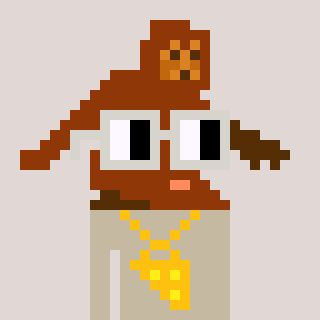
a pixel art character with square light gray glasses, a bigfoot-shaped head and a bege-colored body on a warm background